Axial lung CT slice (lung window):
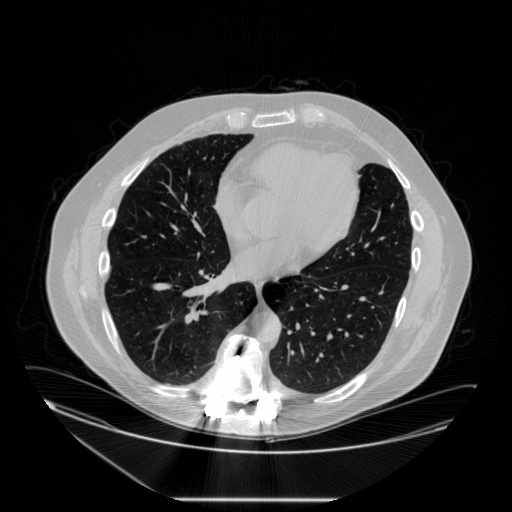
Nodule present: no